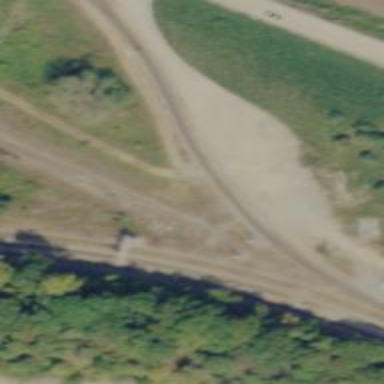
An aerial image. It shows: Railway yard used for servicing trains.